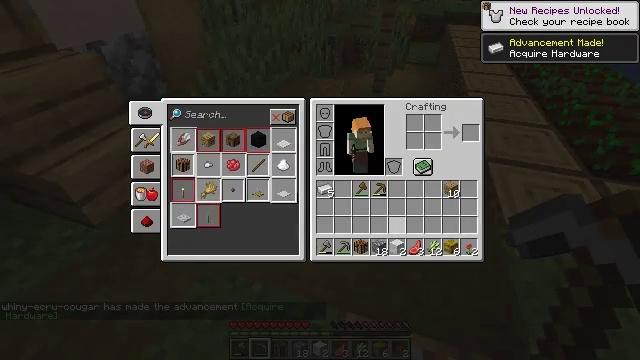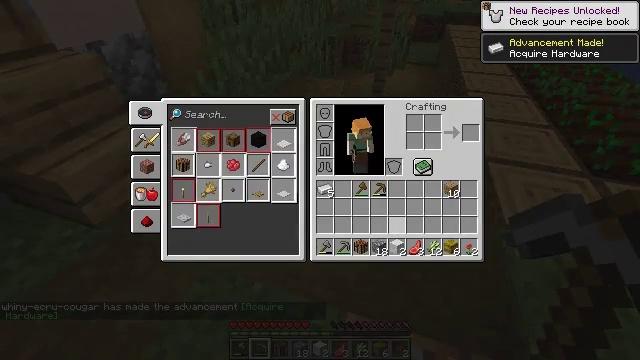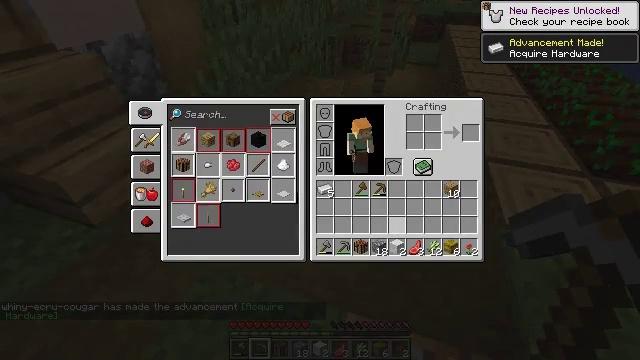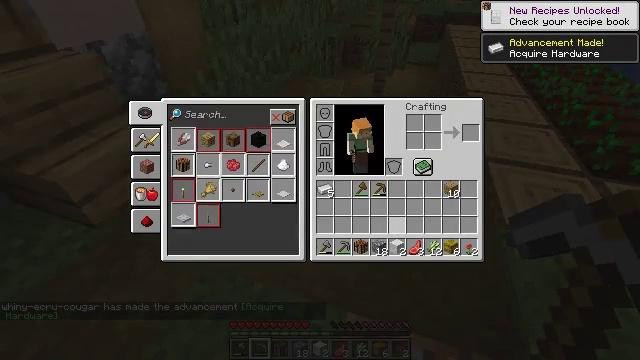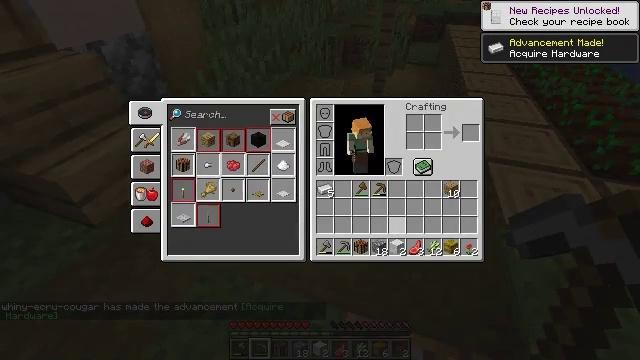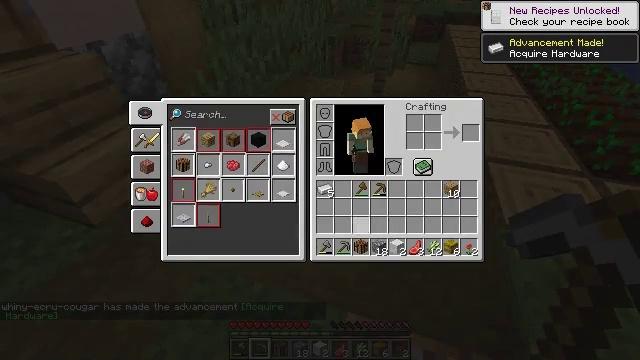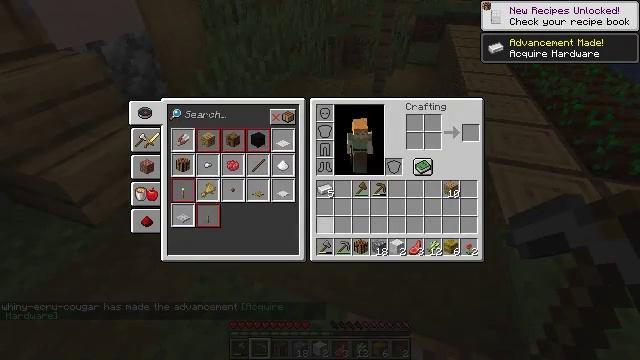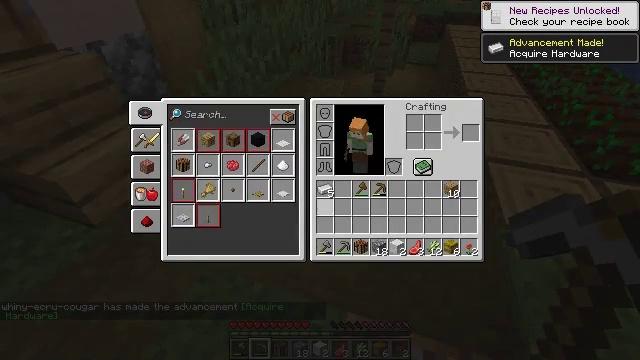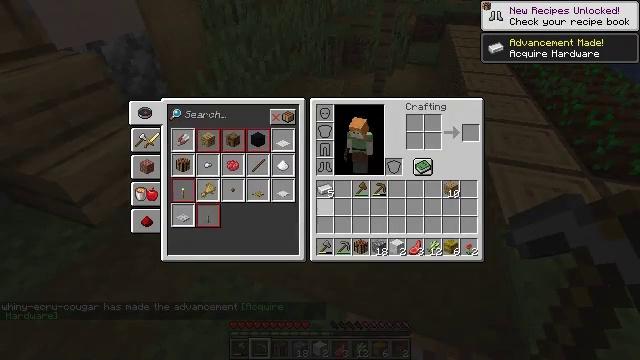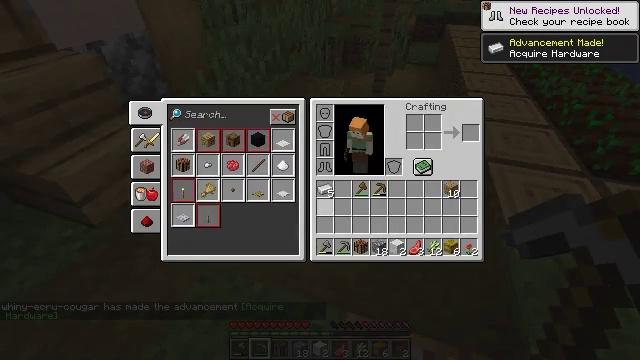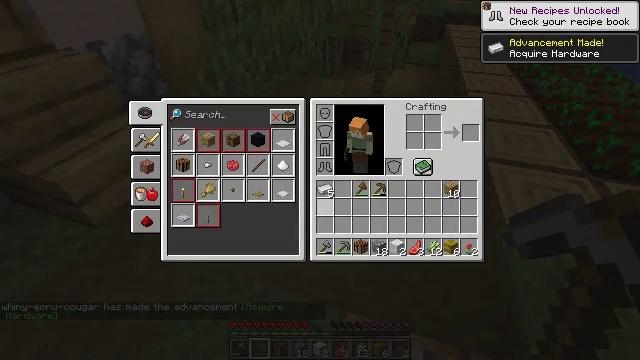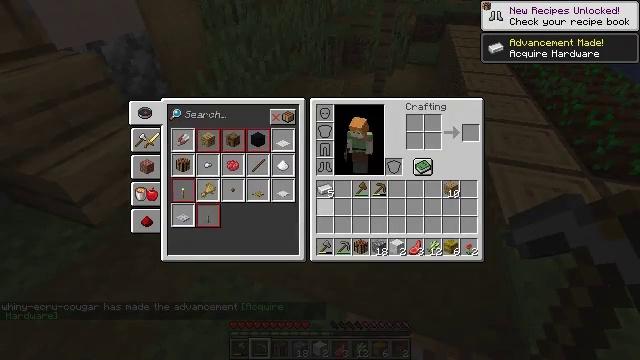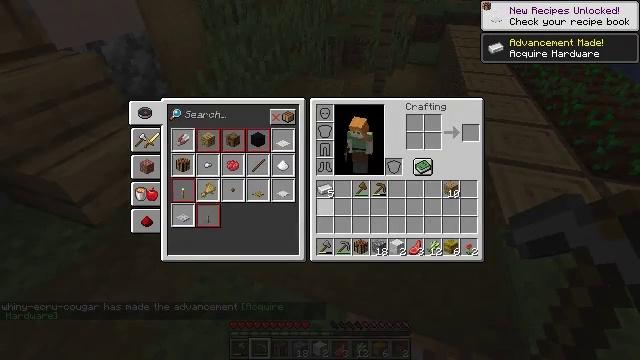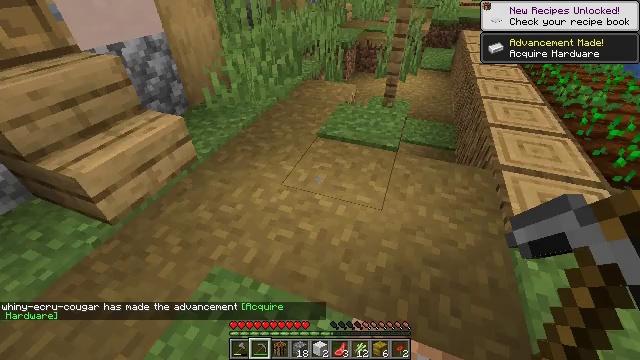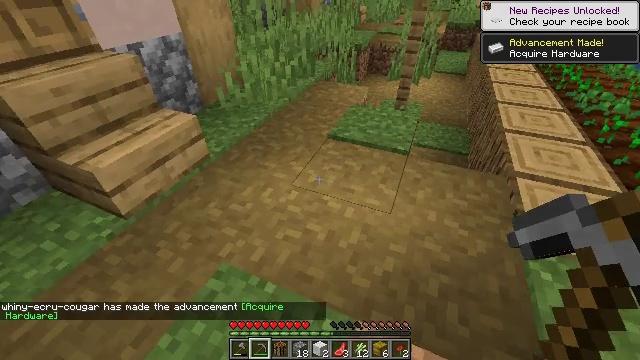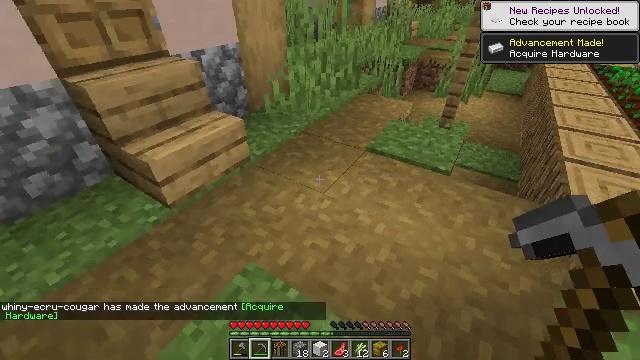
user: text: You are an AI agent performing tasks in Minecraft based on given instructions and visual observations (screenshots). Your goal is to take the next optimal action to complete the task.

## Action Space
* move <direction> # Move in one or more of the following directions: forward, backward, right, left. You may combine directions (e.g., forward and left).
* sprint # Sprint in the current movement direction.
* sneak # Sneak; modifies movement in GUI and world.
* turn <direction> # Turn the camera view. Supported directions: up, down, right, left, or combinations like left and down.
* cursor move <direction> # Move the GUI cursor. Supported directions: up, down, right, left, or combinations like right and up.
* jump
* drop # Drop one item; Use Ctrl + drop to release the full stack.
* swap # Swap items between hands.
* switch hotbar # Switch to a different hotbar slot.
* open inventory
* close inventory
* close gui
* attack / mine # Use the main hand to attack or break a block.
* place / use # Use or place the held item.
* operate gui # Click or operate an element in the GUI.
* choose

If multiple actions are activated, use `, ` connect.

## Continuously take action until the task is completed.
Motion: motion action
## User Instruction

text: Destroy the yellow bed to recycle it.
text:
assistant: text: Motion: no_op
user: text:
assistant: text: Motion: no_op
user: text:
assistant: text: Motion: no_op
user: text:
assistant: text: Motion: no_op
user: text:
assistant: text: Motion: cursor move left
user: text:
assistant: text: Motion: cursor move left
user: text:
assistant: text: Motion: cursor move up
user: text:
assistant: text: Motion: no_op
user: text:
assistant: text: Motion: sneak
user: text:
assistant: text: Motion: sneak
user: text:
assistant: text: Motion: sneak
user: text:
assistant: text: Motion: no_op
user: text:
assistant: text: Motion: cursor move left
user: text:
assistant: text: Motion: turn left
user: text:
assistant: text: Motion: turn left and up
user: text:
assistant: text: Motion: turn left and up
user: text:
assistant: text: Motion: turn left and up
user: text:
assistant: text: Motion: move forward, turn left and up
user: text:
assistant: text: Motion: move forward, turn up
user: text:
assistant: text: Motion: move forward, turn up
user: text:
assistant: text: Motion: move forward
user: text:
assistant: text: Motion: move forward, turn left
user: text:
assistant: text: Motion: move forward, turn left and up
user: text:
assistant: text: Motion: move forward and move right
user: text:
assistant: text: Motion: move forward and move right, turn left
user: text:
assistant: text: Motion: move forward and move right, turn left, use / place
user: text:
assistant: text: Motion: move forward, turn left, use / place
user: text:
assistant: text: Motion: move forward, turn left and up, use / place
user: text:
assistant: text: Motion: move forward
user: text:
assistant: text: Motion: move forward